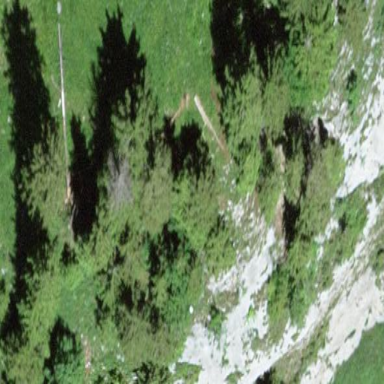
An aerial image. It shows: Forest area.